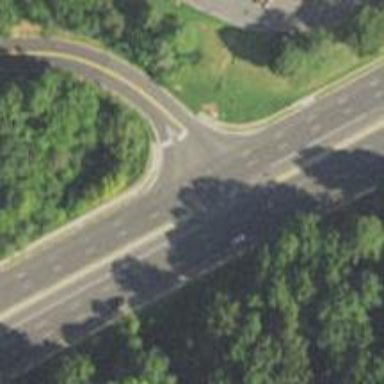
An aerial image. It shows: Primary road with asphalt surface.